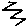
Label: zigzag